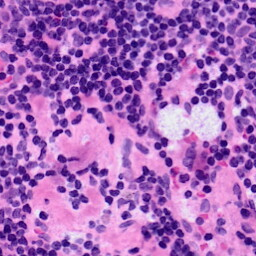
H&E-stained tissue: LymphNode